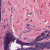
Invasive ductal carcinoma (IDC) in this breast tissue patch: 0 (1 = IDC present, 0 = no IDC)